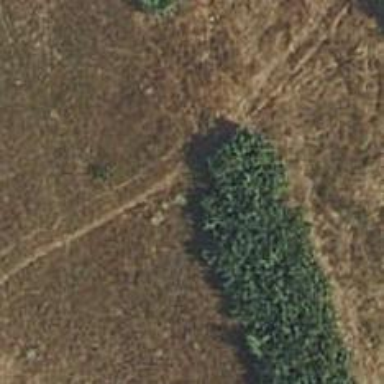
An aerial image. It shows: Ground path.